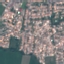
Land use / land cover: Residential